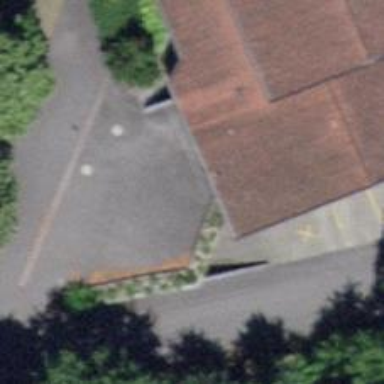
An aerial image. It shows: Toilets are available here.